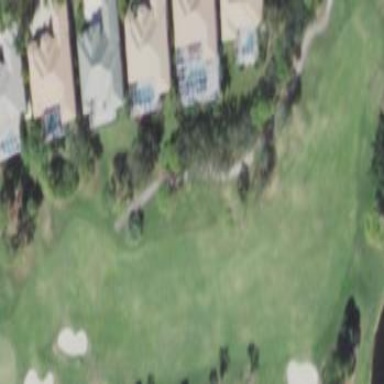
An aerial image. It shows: Golf fairway surrounded by grass.